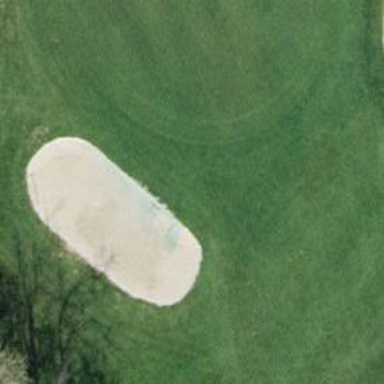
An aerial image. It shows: Sand bunker on golf course.